Question: I am returning multiple rows of a column as one single row and column:
'''
SELECT STUFF((
SELECT '<br/>' + Notes
FROM DailyTaskHours
WHERE Notes IS NOT NULL
AND Notes <> ''
AND NonScrumStoryId = DTH.NonScrumStoryId
FOR XML PATH('')
), 1, 1, '')
)
'''
I want to insert line breaks between each row that is being concatenated in ASP.NET but my approach is not working:

As you can see is being replaced by the database engine with '&lt;br /&gt;' How do I get the linebreaks in the database so it will render spaced on the webpage?
Here is the entire control that I am working on for reference:
'''
<asp:GridView CssClass="hoursGrid" ID="hoursReportGridView" runat="server" AutoGenerateColumns="False" BackColor="#DEBA84" BorderColor="#DEBA84"
BorderStyle="None" BorderWidth="1px" CellPadding="3" CellSpacing="2" DataSourceID="SqlDataSource2" OnRowDataBound="hoursReportGridView_OnRowDataBound" DataKeyNames="DifferentUsers, DoubleBookedFlag, PointPerson, Person">
<Columns>
<asp:BoundField DataField="Person" HeaderText="Person" SortExpression="Project" />
<asp:BoundField DataField="Project" HeaderText="Project" SortExpression="Project" />
<asp:BoundField DataField="ProjectType" HeaderText="Project Type" ReadOnly="True" SortExpression="Sprint" ItemStyle-HorizontalAlign="Center" />
<asp:BoundField DataField="Theme" HeaderText="Theme" ReadOnly="True" SortExpression="Theme" ItemStyle-HorizontalAlign="Center" />
<asp:BoundField DataField="StoryNumber" HeaderText="Story Number" SortExpression="Story" ItemStyle-Width="6%" ItemStyle-HorizontalAlign="Center" />
<asp:BoundField DataField="StoryTitle" HeaderText="Story Title" SortExpression="Story" ItemStyle-Width="20%" />
<asp:BoundField DataField="Effort" HeaderText="Effort" SortExpression="Effort" ItemStyle-HorizontalAlign="Right" />
<asp:BoundField DataField="Task" HeaderText="Task" SortExpression="Task" ItemStyle-Width="20%" />
<asp:BoundField DataField="OriginalEstimateHours" HeaderText="Original Estimate" SortExpression="OriginalEstimateHours" ItemStyle-HorizontalAlign="Right" />
<asp:BoundField DataField="Monday" HeaderText="Mon" ReadOnly="True" SortExpression="Monday" ItemStyle-HorizontalAlign="Right" />
<asp:BoundField DataField="Tuesday" HeaderText="Tues" ReadOnly="True" SortExpression="Tuesday" ItemStyle-HorizontalAlign="Right" />
<asp:BoundField DataField="Wednesday" HeaderText="Wed" ReadOnly="True" SortExpression="Wednesday" ItemStyle-HorizontalAlign="Right" />
<asp:BoundField DataField="Thursday" HeaderText="Thurs" ReadOnly="True" SortExpression="Thursday" ItemStyle-HorizontalAlign="Right" />
<asp:BoundField DataField="Friday" HeaderText="Fri" ReadOnly="True" SortExpression="Friday" ItemStyle-HorizontalAlign="Right" />
<asp:BoundField DataField="Saturday" HeaderText="Sat" ReadOnly="True" SortExpression="Saturday" ItemStyle-HorizontalAlign="Right" />
<asp:BoundField DataField="Sunday" HeaderText="Sun" ReadOnly="True" SortExpression="Sunday" ItemStyle-HorizontalAlign="Right" />
<asp:TemplateField HeaderText="Total" ItemStyle-HorizontalAlign="Right">
<ItemTemplate>
<asp:LinkButton ID="taskLinkButton" Text='<%# Eval("Total") %>' Enabled='<%# Eval("StoryTitle").ToString() != "" %>' runat="server" OnClick="taskLinkButton_Click" />
</ItemTemplate>
</asp:TemplateField>
</Columns>
<FooterStyle BackColor="#F7DFB5" ForeColor="#8C4510" />
<HeaderStyle BackColor="#A55129" Font-Bold="True" ForeColor="White" />
<PagerStyle ForeColor="#8C4510" HorizontalAlign="Center" />
<RowStyle BackColor="#FFF7E7" ForeColor="#8C4510" />
<SelectedRowStyle BackColor="#738A9C" Font-Bold="True" ForeColor="White" />
<SortedAscendingCellStyle BackColor="#FFF1D4" />
<SortedAscendingHeaderStyle BackColor="#B95C30" />
<SortedDescendingCellStyle BackColor="#F1E5CE" />
<SortedDescendingHeaderStyle BackColor="#93451F" />
</asp:GridView>
<asp:SqlDataSource ID="SqlDataSource2" runat="server" ConnectionString="<%$ ConnectionStrings:ApplicationServices %>"
SelectCommand="
SELECT RowType AS RowType
,Person AS Person
,Project AS Project
,ProjectType AS ProjectType
,Theme AS Theme
,StoryNumber AS StoryNumber
,StoryTitle AS StoryTitle
,Effort AS Effort
,Task AS Task
,OriginalEstimateHours AS OriginalEstimateHours
,MondayHours AS Monday
,TuesdayHours AS Tuesday
,WednesdayHours AS Wednesday
,ThursdayHours AS Thursday
,FridayHours AS Friday
,SaturdayHours AS Saturday
,SundayHours AS Sunday
,TotalHours AS Total
,DifferentUsers AS DifferentUsers
,DoubleBookedFlag AS DoubleBookedFlag
,PointPerson AS PointPerson
FROM (
-- DATE DISPLAY
SELECT '1' AS RowType
,'' AS Person
,'' AS Project
,'Category' AS ProjectType
,'' AS Theme
,'Ticket #' AS StoryNumber
,'' AS StoryTitle
,'' AS Effort
,'' AS Task
,'' AS OriginalEstimateHours
,'' AS Category
,'' AS IncidentNumber
,'' AS ApplicationName
,(
CASE
WHEN DATEDIFF(d, @startDateParam, @endDateParam) >= 7
THEN ''
WHEN DATEDIFF(d, @startDateParam, @endDateParam) <= 5
THEN ''
WHEN DATEPART(dw, DATEADD(DAY, 0, @startDateParam)) = 2
THEN CONVERT(VARCHAR(5), DATEADD(DAY, 0, @startDateParam), 101)
ELSE ''
END
) AS MondayHours
,(
CASE
WHEN DATEDIFF(d, @startDateParam, @endDateParam) >= 7
THEN ''
WHEN DATEDIFF(d, @startDateParam, @endDateParam) <= 5
THEN ''
WHEN DATEPART(dw, DATEADD(DAY, 1, @startDateParam)) = 3
THEN CONVERT(VARCHAR(5), DATEADD(DAY, 1, @startDateParam), 101)
ELSE ''
END
) AS TuesdayHours
,(
CASE
WHEN DATEDIFF(d, @startDateParam, @endDateParam) >= 7
THEN ''
WHEN DATEDIFF(d, @startDateParam, @endDateParam) <= 5
THEN ''
WHEN DATEPART(dw, DATEADD(DAY, 2, @startDateParam)) = 4
THEN CONVERT(VARCHAR(5), DATEADD(DAY, 2, @startDateParam), 101)
ELSE ''
END
) AS WednesdayHours
,(
CASE
WHEN DATEDIFF(d, @startDateParam, @endDateParam) >= 7
THEN ''
WHEN DATEDIFF(d, @startDateParam, @endDateParam) <= 5
THEN ''
WHEN DATEPART(dw, DATEADD(DAY, 3, @startDateParam)) = 5
THEN CONVERT(VARCHAR(5), DATEADD(DAY, 3, @startDateParam), 101)
ELSE ''
END
) AS ThursdayHours
,(
CASE
WHEN DATEDIFF(d, @startDateParam, @endDateParam) >= 7
THEN ''
WHEN DATEDIFF(d, @startDateParam, @endDateParam) <= 5
THEN ''
WHEN DATEPART(dw, DATEADD(DAY, 4, @startDateParam)) = 6
THEN CONVERT(VARCHAR(5), DATEADD(DAY, 4, @startDateParam), 101)
ELSE ''
END
) AS FridayHours
,(
CASE
WHEN DATEDIFF(d, @startDateParam, @endDateParam) >= 7
THEN ''
WHEN DATEDIFF(d, @startDateParam, @endDateParam) <= 5
THEN ''
WHEN DATEPART(dw, DATEADD(DAY, 5, @startDateParam)) = 7
THEN CONVERT(VARCHAR(5), DATEADD(DAY, 5, @startDateParam), 101)
ELSE ''
END
) AS SaturdayHours
,(
CASE
WHEN DATEDIFF(d, @startDateParam, @endDateParam) >= 7
THEN ''
WHEN DATEDIFF(d, @startDateParam, @endDateParam) <= 5
THEN ''
WHEN DATEPART(dw, DATEADD(DAY, 6, @startDateParam)) = 1
THEN CONVERT(VARCHAR(5), DATEADD(DAY, 6, @startDateParam), 101)
ELSE ''
END
) AS SundayHours
,'' AS TotalHours
,'' AS DifferentUsers
,'' AS DoubleBookedFlag
,'' AS PointPerson
--
UNION ALL
--
-- GRAND TOTALS
--
SELECT '2' AS RowType
,'All Personnel' AS Person
,'' AS Project
,'' AS ProjectType
,'' AS Theme
,'' AS StoryNumber
,'' AS StoryTitle
,'' AS Effort
,'Total:' AS Task
,'' AS OriginalEstimateHours
,'' AS Category
,'' AS IncidentNumber
,'' AS ApplicationName
,CAST(SUM(CASE
WHEN DATEPART(dw, DTH.ActivityDate) = 2
THEN DTH.[Hours]
ELSE 0
END) AS VARCHAR(20)) AS Monday
,CAST(SUM(CASE
WHEN DATEPART(dw, DTH.ActivityDate) = 3
THEN DTH.[Hours]
ELSE 0
END) AS VARCHAR(20)) AS Tuesday
,CAST(SUM(CASE
WHEN DATEPART(dw, DTH.ActivityDate) = 4
THEN DTH.[Hours]
ELSE 0
END) AS VARCHAR(20)) AS Wednesday
,CAST(SUM(CASE
WHEN DATEPART(dw, DTH.ActivityDate) = 5
THEN DTH.[Hours]
ELSE 0
END) AS VARCHAR(20)) AS Thursday
,CAST(SUM(CASE
WHEN DATEPART(dw, DTH.ActivityDate) = 6
THEN DTH.[Hours]
ELSE 0
END) AS VARCHAR(20)) AS Friday
,CAST(SUM(CASE
WHEN DATEPART(dw, DTH.ActivityDate) = 7
THEN DTH.[Hours]
ELSE 0
END) AS VARCHAR(20)) AS Saturday
,CAST(SUM(CASE
WHEN DATEPART(dw, DTH.ActivityDate) = 1
THEN DTH.[Hours]
ELSE 0
END) AS VARCHAR(20)) AS Sunday
,CAST(SUM(DTH.[Hours]) AS VARCHAR(20)) AS Total
,'' AS DifferentUsers
,'' AS DoubleBookedFlag
,'' AS PointPerson
FROM DailyTaskHours DTH
LEFT JOIN NonScrumStory NSS ON DTH.NonScrumStoryId = NSS.PK_NonScrumStory
LEFT JOIN Task TSK ON DTH.TaskId = TSK.PK_Task
LEFT JOIN Story STY ON TSK.StoryId = STY.PK_Story
LEFT JOIN Product PDT ON STY.ProductId = PDT.PK_Product
LEFT JOIN [User] USR ON DTH.EnteredBy = USR.DisplayName
WHERE DTH.EnteredBy LIKE @userParam
AND ActivityDate >= @startDateParam
AND ActivityDate <= @endDateParam
AND 1 = CASE ISNUMERIC(@productId)
WHEN 0
THEN CASE
WHEN DTH.TaskId IS NULL
OR PDT.PK_Product LIKE @productId
THEN 1
END
WHEN 1
THEN CASE
WHEN DTH.TaskId IS NOT NULL
AND PDT.PK_Product = @productId
THEN 1
END
END
AND (
(
@orgTeamPK = '%'
AND (
USR.[OrganizationalTeamId] LIKE @orgTeamPK
OR USR.[OrganizationalTeamId] IS NULL
)
)
OR (
@orgTeamPK <> '%'
AND (USR.[OrganizationalTeamId] LIKE @orgTeamPK)
)
)
AND (
(
STY.Number LIKE @search
OR STY.Number IS NULL
)
OR (
STY.Title LIKE @search
OR STY.Title IS NULL
)
OR (
TSK.NAME LIKE @search
OR TSK.NAME IS NULL
)
)
AND (
(
@theme = '%'
AND (
dbo.primaryTheme(STY.[Number]) LIKE @theme
OR dbo.primaryTheme(STY.[Number]) IS NULL
)
)
OR (
@theme != '%'
AND dbo.primaryTheme(STY.[Number]) = @theme
)
)
UNION ALL
--
-- Details by PERSON, PROJECT, SPRINT, STORY, TASK
--
SELECT '3' AS RowType
,DTH.EnteredBy AS Person
,COALESCE(PDT.[Name], APP.AppName) AS Project
,(
CASE
WHEN (
STY.KanBanProductId IS NOT NULL
AND STY.SprintId IS NULL
)
THEN 'Kanban'
WHEN (
STY.KanBanProductId IS NULL
AND STY.SprintId IS NOT NULL
)
THEN 'Sprint'
ELSE SCY.Catagory
END
) AS ProjectType
,dbo.primaryTheme(STY.[Number]) AS Theme
,COALESCE(STY.[Number], NSS.IncidentNumber) AS StoryNumber
,COALESCE(STY.Title, NSS.[Description]) AS StoryTitle
,CONVERT(VARCHAR(20), STY.Effort) AS Effort
,COALESCE(TSK.[Name], (
SELECT STUFF((
SELECT ' | ' + Notes
FROM DailyTaskHours
WHERE Notes IS NOT NULL
AND Notes <> ''
AND NonScrumStoryId = DTH.NonScrumStoryId
FOR XML PATH('')
), 1, 1, '')
)) AS Task
,CONVERT(VARCHAR(20), TSK.OriginalEstimateHours) AS OriginalEstimateHours
,SCY.Catagory AS Category
,NSS.IncidentNumber AS IncidentNumber
,APP.AppName AS ApplicationName
,CAST(SUM(CASE
WHEN DATEPART(dw, DTH.ActivityDate) = 2
THEN DTH.[Hours]
ELSE 0
END) AS VARCHAR(20)) AS MondayHours
,CAST(SUM(CASE
WHEN DATEPART(dw, DTH.ActivityDate) = 3
THEN DTH.[Hours]
ELSE 0
END) AS VARCHAR(20)) AS TuesdayHours
,CAST(SUM(CASE
WHEN DATEPART(dw, DTH.ActivityDate) = 4
THEN DTH.[Hours]
ELSE 0
END) AS VARCHAR(20)) AS WednesdayHours
,CAST(SUM(CASE
WHEN DATEPART(dw, DTH.ActivityDate) = 5
THEN DTH.[Hours]
ELSE 0
END) AS VARCHAR(20)) AS ThursdayHours
,CAST(SUM(CASE
WHEN DATEPART(dw, DTH.ActivityDate) = 6
THEN DTH.[Hours]
ELSE 0
END) AS VARCHAR(20)) AS FridayHours
,CAST(SUM(CASE
WHEN DATEPART(dw, DTH.ActivityDate) = 7
THEN DTH.[Hours]
ELSE 0
END) AS VARCHAR(20)) AS SaturdayHours
,CAST(SUM(CASE
WHEN DATEPART(dw, DTH.ActivityDate) = 1
THEN DTH.[Hours]
ELSE 0
END) AS VARCHAR(20)) AS SundayHours
,CAST(SUM(DTH.[Hours]) AS VARCHAR(20)) AS TotalHours
,CAST(SUM(CASE
WHEN DTH.Hours > 0
THEN DTH.[UserDifference]
END) AS VARCHAR(20)) AS DifferentUsers
,CAST(SUM(CASE
WHEN DTH.Hours > 0
THEN DTH.DoubleBookedFlag
END) AS VARCHAR(20)) AS DoubleBookedFlag
,DTH.PointPerson AS PointPerson
FROM DailyTaskHours DTH
LEFT JOIN Task TSK ON DTH.TaskId = TSK.PK_Task
LEFT JOIN Story STY ON TSK.StoryId = STY.PK_Story
LEFT JOIN NonScrumStory NSS ON DTH.NonScrumStoryId = NSS.PK_NonScrumStory
LEFT JOIN SupportCatagory SCY ON NSS.CatagoryId = SCY.PK_SupportCatagory
LEFT JOIN [Application] APP ON NSS.ApplicationId = APP.PK_Application
LEFT JOIN Sprint SPT ON STY.SprintId = SPT.PK_Sprint
LEFT JOIN Product PDT ON STY.ProductId = PDT.PK_Product
LEFT JOIN [User] USR ON DTH.EnteredBy = USR.DisplayName
WHERE DTH.EnteredBy LIKE @userParam
AND ActivityDate >= @startDateParam
AND ActivityDate <= @endDateParam
AND 1 = CASE ISNUMERIC(@productId)
WHEN 0
THEN CASE
WHEN DTH.TaskId IS NULL
OR PDT.PK_Product LIKE @productId
THEN 1
END
WHEN 1
THEN CASE
WHEN DTH.TaskId IS NOT NULL
AND PDT.PK_Product = @productId
THEN 1
END
END
AND (
(
@orgTeamPK = '%'
AND (
USR.[OrganizationalTeamId] LIKE @orgTeamPK
OR USR.[OrganizationalTeamId] IS NULL
)
)
OR (
@orgTeamPK <> '%'
AND (USR.[OrganizationalTeamId] LIKE @orgTeamPK)
)
)
AND (
(
STY.Number LIKE @search
OR STY.Number IS NULL
)
OR (
STY.Title LIKE @search
OR STY.Title IS NULL
)
OR (
TSK.NAME LIKE @search
OR TSK.NAME IS NULL
)
)
AND (
(
@theme = '%'
AND (
dbo.primaryTheme(STY.[Number]) LIKE @theme
OR dbo.primaryTheme(STY.[Number]) IS NULL
)
)
OR (
@theme != '%'
AND dbo.primaryTheme(STY.[Number]) = @theme
)
)
GROUP BY DTH.EnteredBy
,PDT.[Name]
,SPT.[Name]
,SPT.[Description]
,STY.[Number]
,STY.Title
,TSK.[Name]
,SCY.Catagory
,NSS.IncidentNumber
,APP.AppName
,STY.KanBanProductId
,STY.SprintId
,NSS.[Description]
,TSK.OriginalEstimateHours
,STY.Effort
,DTH.PointPerson
,DTH.NonScrumStoryId
HAVING SUM(DTH.[Hours]) > 0
--
UNION ALL
--
-- Sub-TOTAL by PERSON
--
SELECT '4' AS RowType
,DTH.EnteredBy AS Person
,'' AS Project
,'' AS ProjectType
,'' AS Theme
,'' AS StoryNumber
,'' AS StoryTitle
,'' AS Effort
,'Subtotal:' AS Task
,'' AS OriginalEstimateHours
,'' AS Category
,'' AS IncidentNumber
,'' AS ApplicationName
,CAST(SUM(CASE
WHEN DATEPART(dw, DTH.ActivityDate) = 2
THEN DTH.[Hours]
ELSE 0
END) AS VARCHAR(20)) AS MondayHours
,CAST(SUM(CASE
WHEN DATEPART(dw, DTH.ActivityDate) = 3
THEN DTH.[Hours]
ELSE 0
END) AS VARCHAR(20)) AS TuesdayHours
,CAST(SUM(CASE
WHEN DATEPART(dw, DTH.ActivityDate) = 4
THEN DTH.[Hours]
ELSE 0
END) AS VARCHAR(20)) AS WednesdayHours
,CAST(SUM(CASE
WHEN DATEPART(dw, DTH.ActivityDate) = 5
THEN DTH.[Hours]
ELSE 0
END) AS VARCHAR(20)) AS ThursdayHours
,CAST(SUM(CASE
WHEN DATEPART(dw, DTH.ActivityDate) = 6
THEN DTH.[Hours]
ELSE 0
END) AS VARCHAR(20)) AS FridayHours
,CAST(SUM(CASE
WHEN DATEPART(dw, DTH.ActivityDate) = 7
THEN DTH.[Hours]
ELSE 0
END) AS VARCHAR(20)) AS SaturdayHours
,CAST(SUM(CASE
WHEN DATEPART(dw, DTH.ActivityDate) = 1
THEN DTH.[Hours]
ELSE 0
END) AS VARCHAR(20)) AS SundayHours
,CAST(SUM(DTH.[Hours]) AS VARCHAR(20)) AS TotalHours
,'' AS DifferentUsers
,'' AS DoubleBookedFlag
,'' AS PointPerson
FROM DailyTaskHours DTH
LEFT JOIN Task TSK ON DTH.TaskId = TSK.PK_Task
LEFT JOIN Story STY ON TSK.StoryId = STY.PK_Story
LEFT JOIN Product PDT ON STY.ProductId = PDT.PK_Product
LEFT JOIN [User] USR ON DTH.EnteredBy = USR.DisplayName
WHERE DTH.EnteredBy LIKE @userParam
AND ActivityDate >= @startDateParam
AND ActivityDate <= @endDateParam
AND 1 = CASE ISNUMERIC(@productId)
WHEN 0
THEN CASE
WHEN DTH.TaskId IS NULL
OR PDT.PK_Product LIKE @productId
THEN 1
END
WHEN 1
THEN CASE
WHEN DTH.TaskId IS NOT NULL
AND PDT.PK_Product = @productId
THEN 1
END
END
AND (
(
@orgTeamPK = '%'
AND (
USR.[OrganizationalTeamId] LIKE @orgTeamPK
OR USR.[OrganizationalTeamId] IS NULL
)
)
OR (
@orgTeamPK <> '%'
AND (USR.[OrganizationalTeamId] LIKE @orgTeamPK)
)
)
AND (
(
STY.Number LIKE @search
OR STY.Number IS NULL
)
OR (
STY.Title LIKE @search
OR STY.Title IS NULL
)
OR (
TSK.NAME LIKE @search
OR TSK.NAME IS NULL
)
)
AND (
(
@theme = '%'
AND (
dbo.primaryTheme(STY.[Number]) LIKE @theme
OR dbo.primaryTheme(STY.[Number]) IS NULL
)
)
OR (
@theme != '%'
AND dbo.primaryTheme(STY.[Number]) = @theme
)
)
GROUP BY DTH.EnteredBy
HAVING SUM(DTH.[Hours]) > 0
) AS My_View
ORDER BY Person
,RowType
,Project
,ProjectType
,StoryNumber
,StoryTitle
,Task
">
<SelectParameters>
<asp:QueryStringParameter Name="userParam" Type="String" DefaultValue="%" />
<asp:QueryStringParameter Name="startDateParam" Type="String" />
<asp:QueryStringParameter Name="endDateParam" Type="String" />
<asp:QueryStringParameter Name="orgTeamPK" Type="String" DefaultValue="%" />
<asp:QueryStringParameter Name="productId" Type="String" DefaultValue="%" />
<asp:QueryStringParameter Name="search" Type="String" DefaultValue="%" />
<asp:QueryStringParameter Name="theme" Type="String" />
</SelectParameters>
</asp:SqlDataSource>
'''
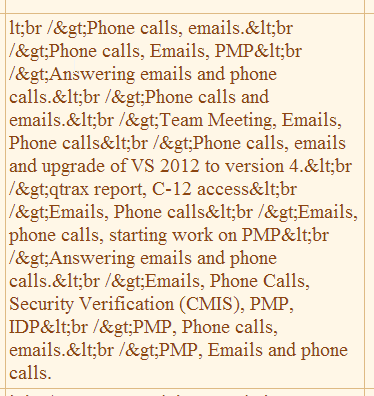
Answer: Your database engine is not doing that, ASP.NET is doing it. It is a security feature to help prevent XSS.
You can set the property on the bound field like the example at this <URL> link:
'''
<asp:boundfield datafield="City"
htmlencode="false"
headertext="City"/>
'''